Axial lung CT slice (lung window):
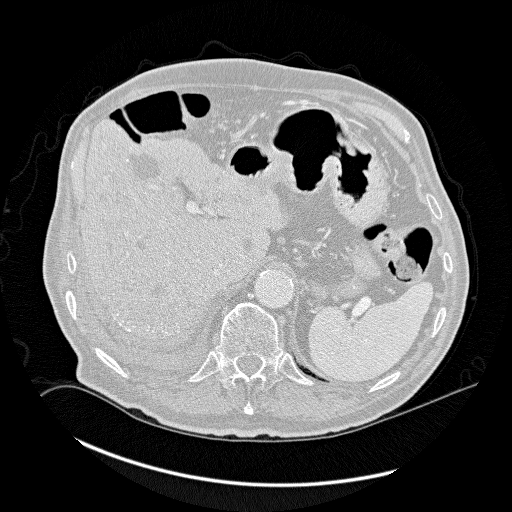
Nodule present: no